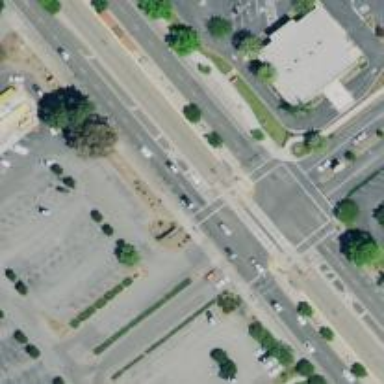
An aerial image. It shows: Solid stop line on the road marking.